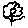
Label: flower